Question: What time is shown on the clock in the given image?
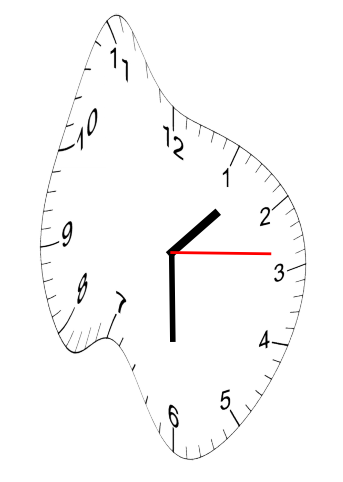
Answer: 01:30:14